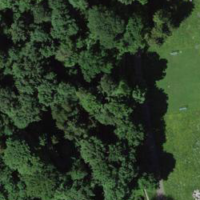
EUNIS habitat code: 53
Species observed at this site:
Sciurus vulgaris